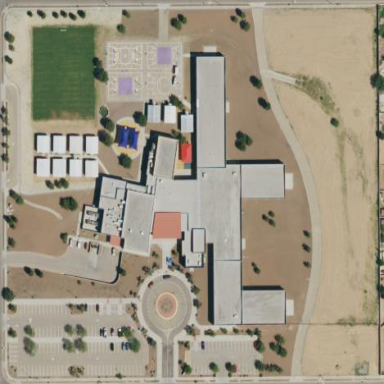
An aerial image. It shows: School.